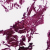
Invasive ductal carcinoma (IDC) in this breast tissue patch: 0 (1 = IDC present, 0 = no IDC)